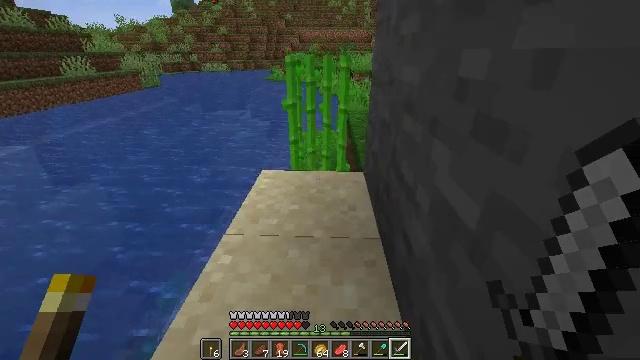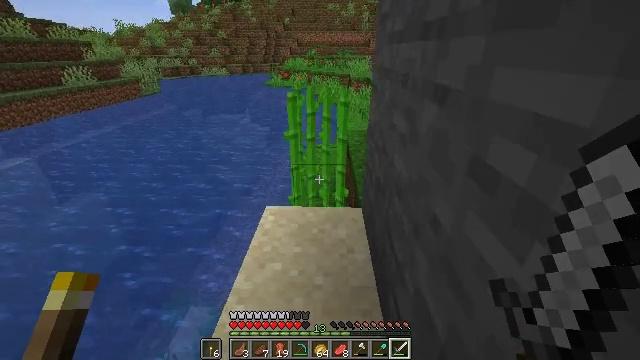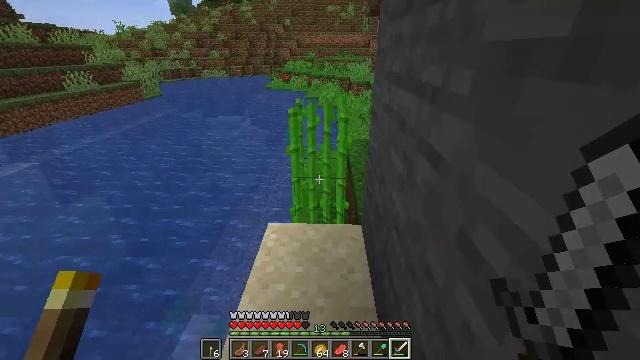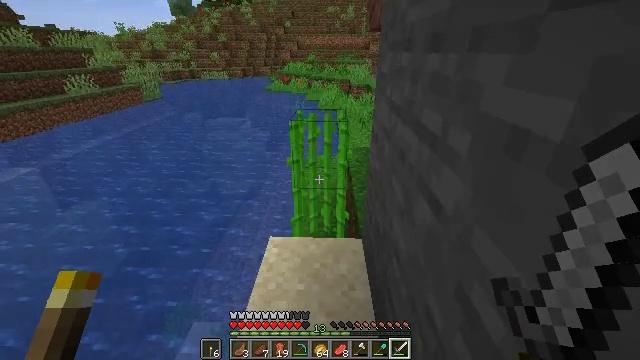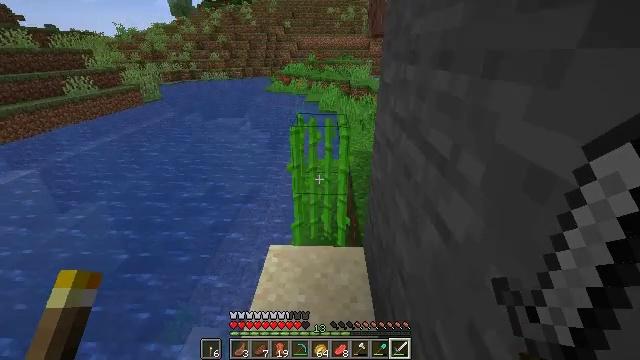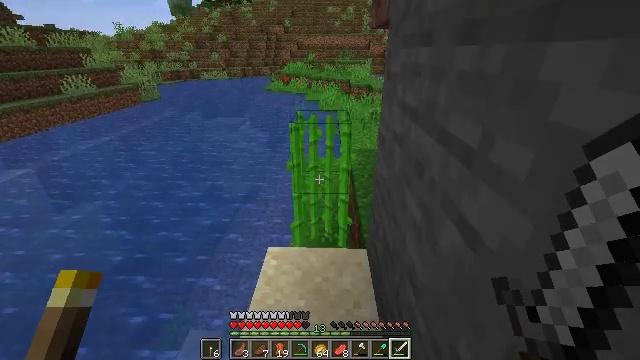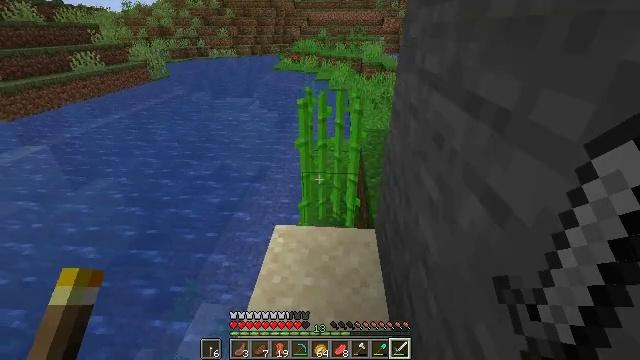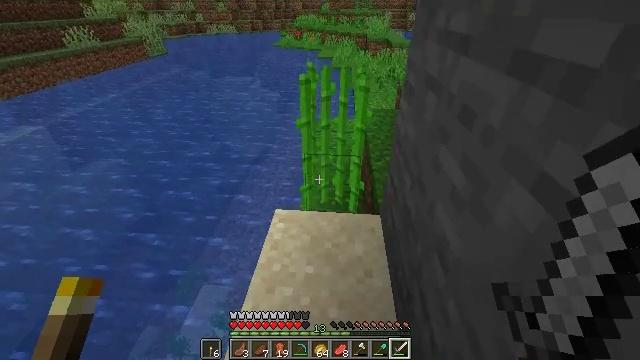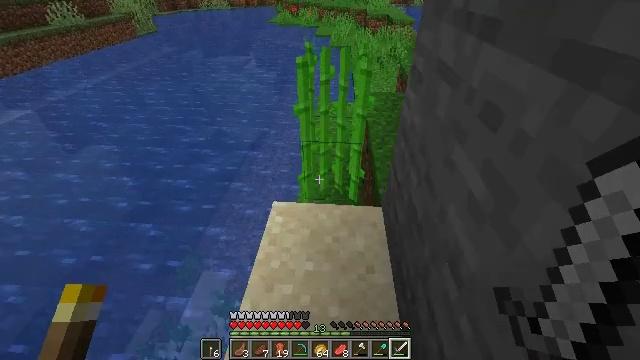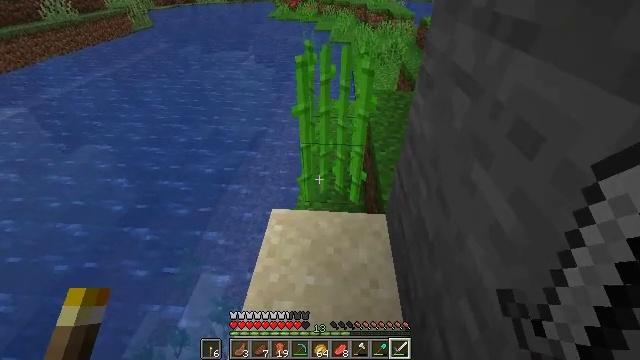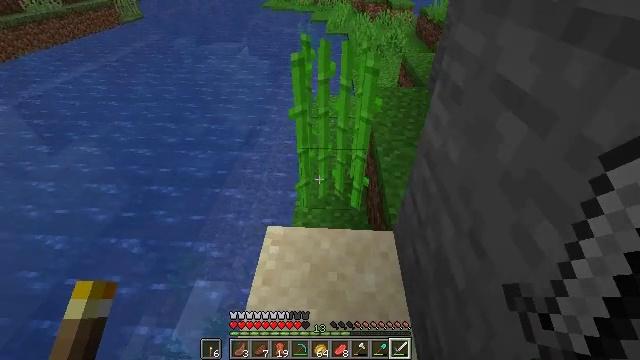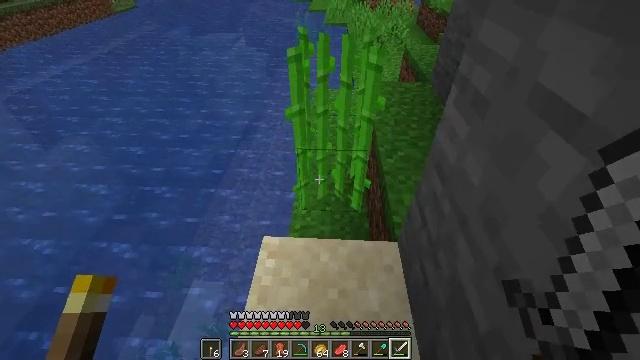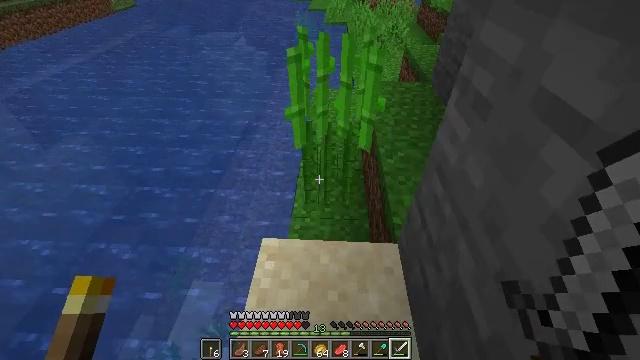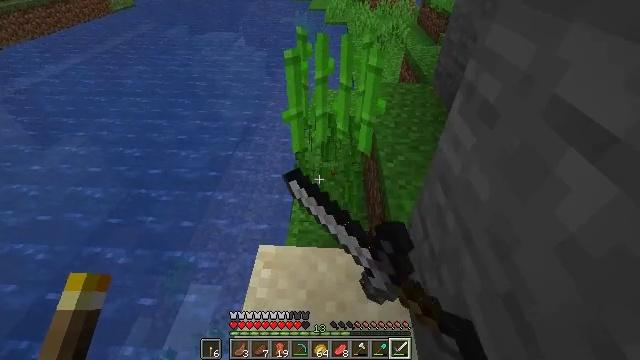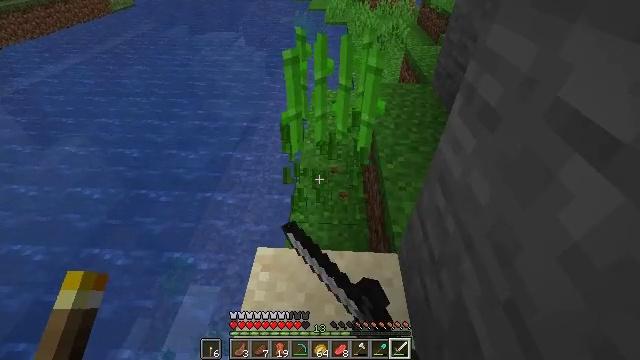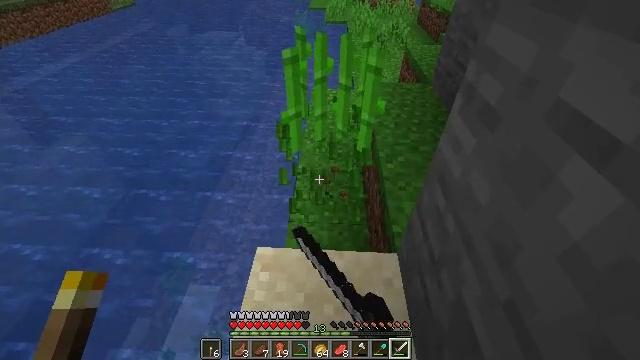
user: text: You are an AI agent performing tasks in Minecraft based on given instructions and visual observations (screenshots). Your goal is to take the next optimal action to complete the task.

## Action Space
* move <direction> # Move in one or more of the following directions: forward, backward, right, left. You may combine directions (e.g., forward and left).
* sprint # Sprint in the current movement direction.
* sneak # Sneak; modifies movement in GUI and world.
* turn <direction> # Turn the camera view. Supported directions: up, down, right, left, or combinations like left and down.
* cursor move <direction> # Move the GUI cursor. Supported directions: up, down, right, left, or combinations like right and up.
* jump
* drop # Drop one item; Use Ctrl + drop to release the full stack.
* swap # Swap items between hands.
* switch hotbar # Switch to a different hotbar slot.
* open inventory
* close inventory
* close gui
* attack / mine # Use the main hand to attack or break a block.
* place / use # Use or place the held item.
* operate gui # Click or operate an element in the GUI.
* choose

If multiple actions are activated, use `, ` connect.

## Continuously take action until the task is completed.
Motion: motion action
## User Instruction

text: Gather sugar cane for crafting.
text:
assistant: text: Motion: move forward, jump
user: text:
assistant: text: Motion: move forward, jump
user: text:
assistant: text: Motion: move forward, jump
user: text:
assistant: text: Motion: move forward
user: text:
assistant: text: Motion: move forward
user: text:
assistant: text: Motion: move forward, turn left and down
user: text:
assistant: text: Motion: move forward, turn down
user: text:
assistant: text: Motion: move forward, turn down
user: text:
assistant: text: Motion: move forward
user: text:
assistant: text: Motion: move forward, turn down
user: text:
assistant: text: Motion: turn down
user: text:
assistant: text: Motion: attack / mine
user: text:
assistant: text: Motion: attack / mine
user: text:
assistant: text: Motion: attack / mine
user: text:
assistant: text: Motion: attack / mine
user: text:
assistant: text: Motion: attack / mine
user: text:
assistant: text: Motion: no_op